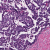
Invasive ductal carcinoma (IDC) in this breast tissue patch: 1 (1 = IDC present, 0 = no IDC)